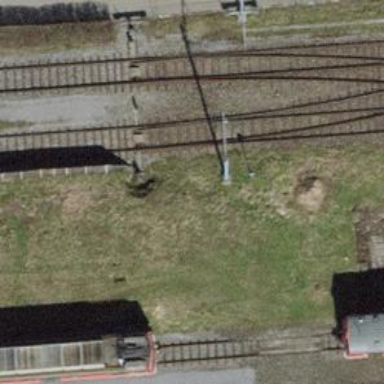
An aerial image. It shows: Railway switch.